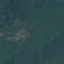
Land use / land cover class: Forest